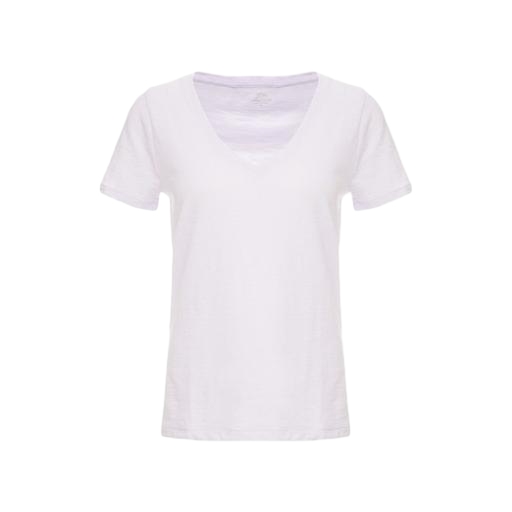
white v-neck jersey tee, white slim-fit v-neck tee, white v-neck tee, white background